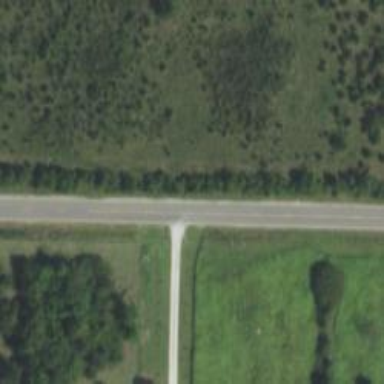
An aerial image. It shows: Tertiary road.